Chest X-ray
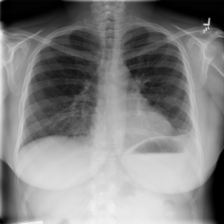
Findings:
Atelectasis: negative
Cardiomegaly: negative
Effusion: negative
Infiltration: negative
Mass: negative
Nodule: negative
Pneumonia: negative
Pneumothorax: positive
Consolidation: negative
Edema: negative
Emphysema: negative
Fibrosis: negative
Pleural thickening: negative
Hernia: negative